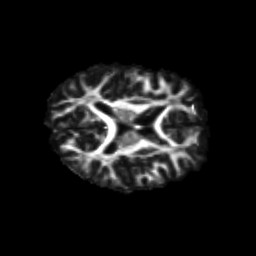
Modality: FA
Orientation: axial
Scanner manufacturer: siemens
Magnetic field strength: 3 T
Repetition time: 8.8 s
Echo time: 0.085 s